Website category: game
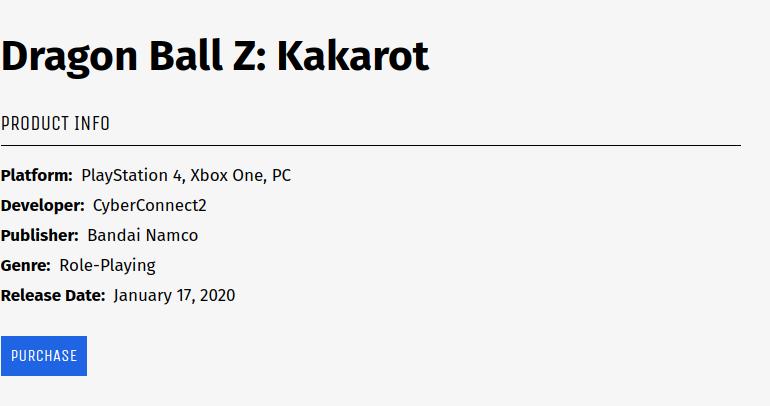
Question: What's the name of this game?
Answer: Dragon Ball Z: Kakarot

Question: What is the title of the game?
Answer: Dragon Ball Z: Kakarot

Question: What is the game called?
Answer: Dragon Ball Z: Kakarot

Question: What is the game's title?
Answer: Dragon Ball Z: Kakarot

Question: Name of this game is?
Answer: Dragon Ball Z: Kakarot

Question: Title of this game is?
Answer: Dragon Ball Z: Kakarot

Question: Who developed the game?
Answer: CyberConnect2

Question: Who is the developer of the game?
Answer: CyberConnect2

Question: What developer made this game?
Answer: CyberConnect2

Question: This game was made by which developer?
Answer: CyberConnect2

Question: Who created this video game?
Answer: CyberConnect2

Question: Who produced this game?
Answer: CyberConnect2

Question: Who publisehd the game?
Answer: Bandai Namco

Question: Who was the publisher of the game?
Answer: Bandai Namco

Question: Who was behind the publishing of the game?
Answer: Bandai Namco

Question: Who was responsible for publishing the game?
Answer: Bandai Namco

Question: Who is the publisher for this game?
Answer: Bandai Namco

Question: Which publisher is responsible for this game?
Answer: Bandai Namco

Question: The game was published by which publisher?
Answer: Bandai Namco

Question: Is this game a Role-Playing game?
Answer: yes

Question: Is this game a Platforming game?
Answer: no

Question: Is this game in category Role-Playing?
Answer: yes

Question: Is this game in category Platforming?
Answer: no

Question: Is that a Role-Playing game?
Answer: yes

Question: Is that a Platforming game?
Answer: no

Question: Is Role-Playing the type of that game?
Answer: yes

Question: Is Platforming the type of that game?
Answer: no

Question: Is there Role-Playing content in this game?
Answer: yes

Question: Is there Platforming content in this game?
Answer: no

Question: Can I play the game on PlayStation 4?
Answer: yes

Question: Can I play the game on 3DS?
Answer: no

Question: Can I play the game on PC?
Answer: yes

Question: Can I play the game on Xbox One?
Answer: yes

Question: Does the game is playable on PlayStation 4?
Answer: yes

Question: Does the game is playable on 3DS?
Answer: no

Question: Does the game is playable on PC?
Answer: yes

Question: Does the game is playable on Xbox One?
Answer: yes

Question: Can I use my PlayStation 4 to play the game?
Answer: yes

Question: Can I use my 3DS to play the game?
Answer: no

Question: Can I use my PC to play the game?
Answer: yes

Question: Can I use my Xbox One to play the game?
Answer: yes

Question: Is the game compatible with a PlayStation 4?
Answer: yes

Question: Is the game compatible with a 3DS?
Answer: no

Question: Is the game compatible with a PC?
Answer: yes

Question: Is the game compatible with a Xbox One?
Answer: yes